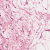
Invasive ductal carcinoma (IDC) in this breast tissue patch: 0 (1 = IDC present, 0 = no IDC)